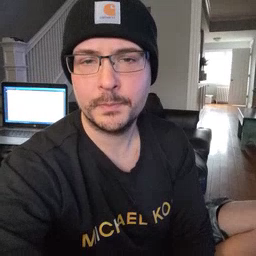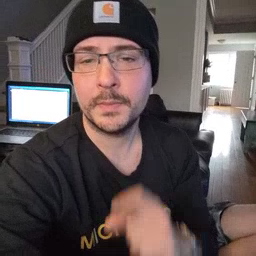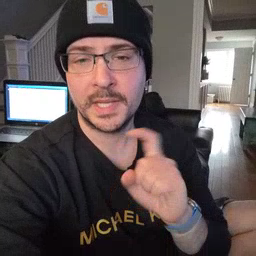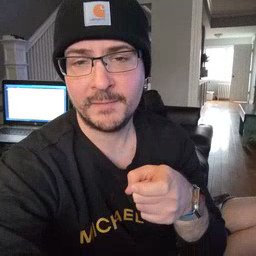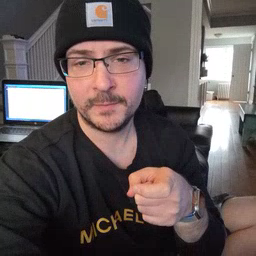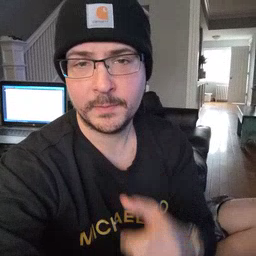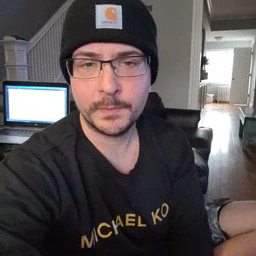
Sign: gift